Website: bh-photo
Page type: customer-info-address
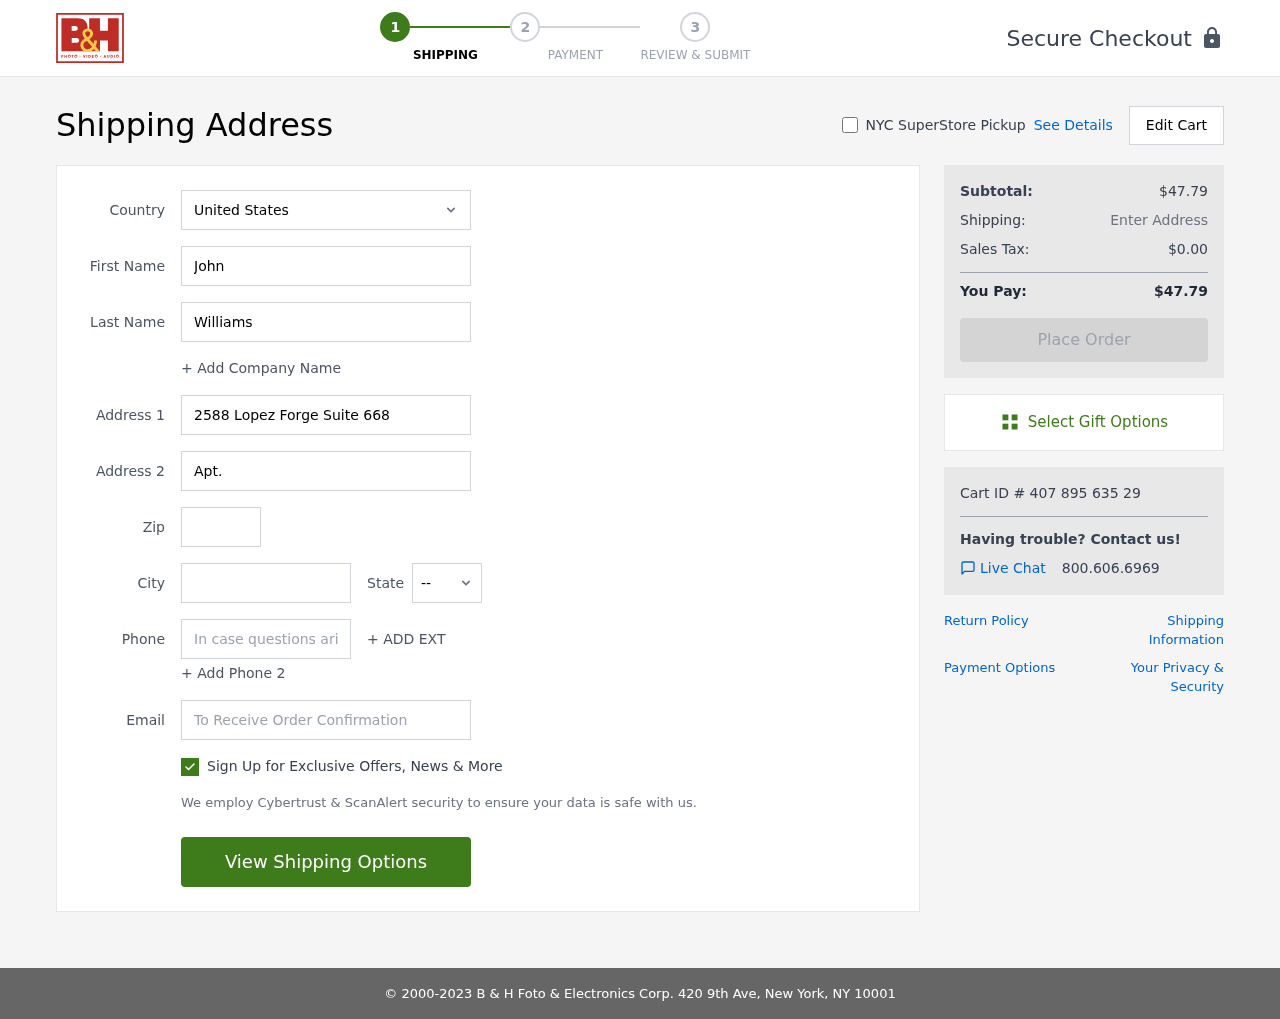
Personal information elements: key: PII_CITY
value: Charlesberg
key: PII_COUNTRY
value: United States
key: PII_EMAIL
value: johnwilliams@hotmail.com
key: PII_FIRSTNAME
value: John
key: PII_LASTNAME
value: Williams
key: PII_PHONE
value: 5046653885
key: PII_POSTCODE
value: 43145
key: PII_STATE_ABBR
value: CT
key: PII_STREET
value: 2588 Lopez Forge Suite 668
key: PII_STREET2
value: Apt. 429
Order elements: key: ORDER_SUBTOTAL
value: $47.79
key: ORDER_TAX
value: $0.00
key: ORDER_TOTAL
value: $47.79
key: ORDER_ID
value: Cart ID # 407 895 635 29